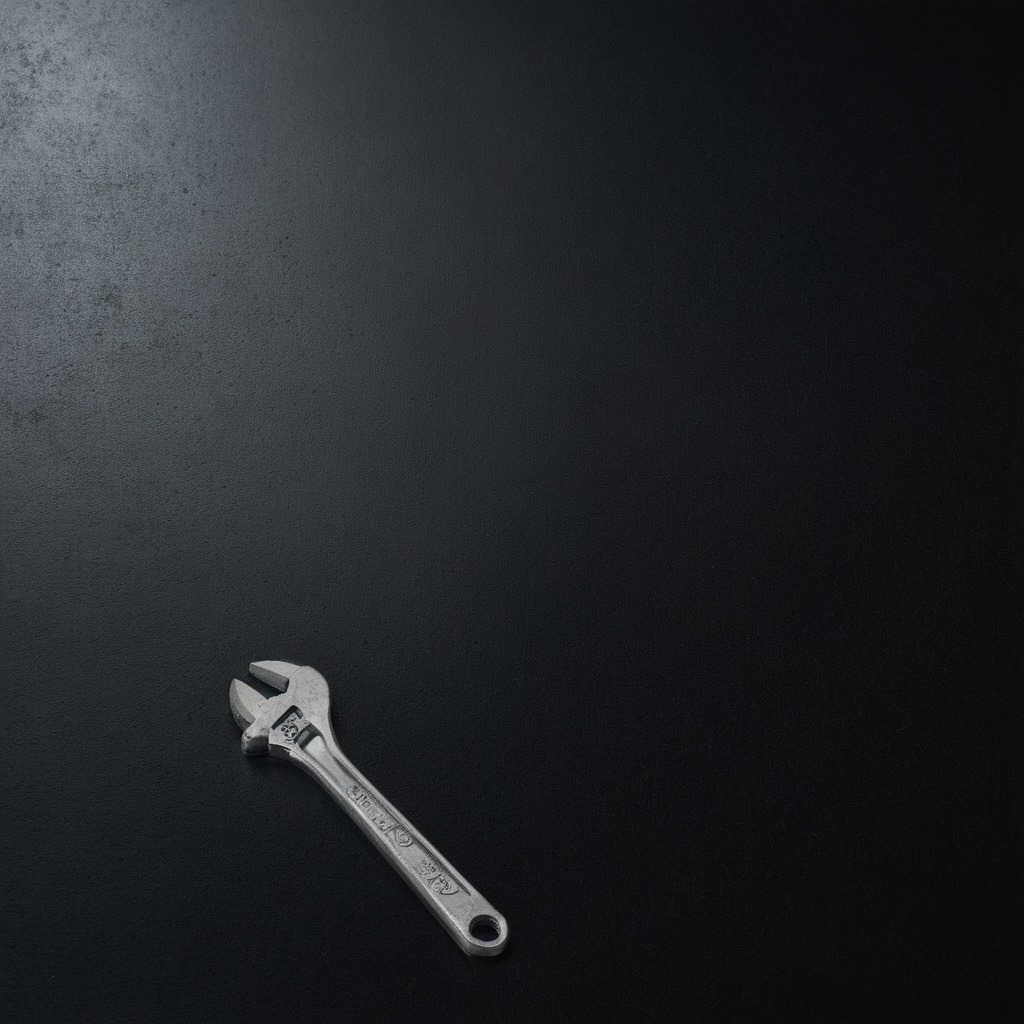
An wrench lies on a clean granite tabletop covered with a black rubber mat inside a workshop at night dim ambient light soft shadows worn but beneath the mat.